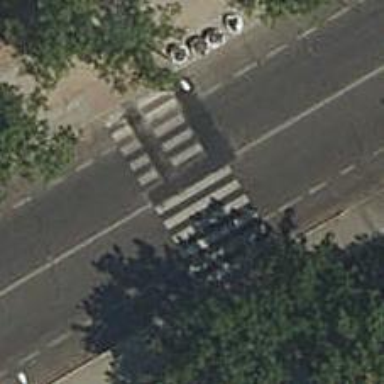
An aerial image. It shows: Zebra crossing on the road.